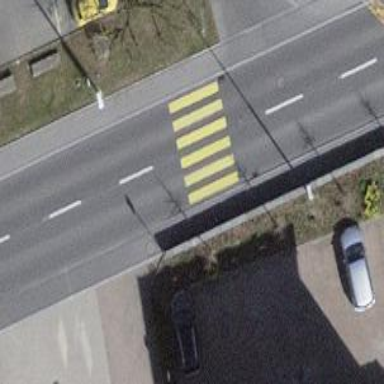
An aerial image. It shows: Uncontrolled zebra crossing with zebra markings.